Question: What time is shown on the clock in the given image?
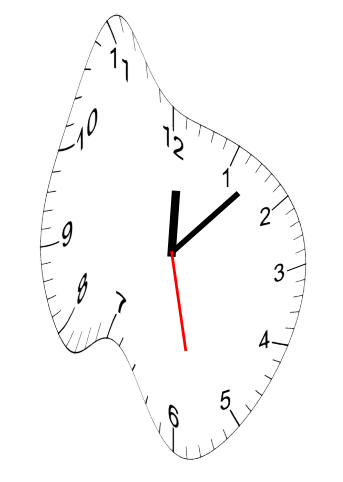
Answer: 12:07:28